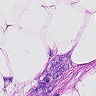
Metastatic tissue present: yes